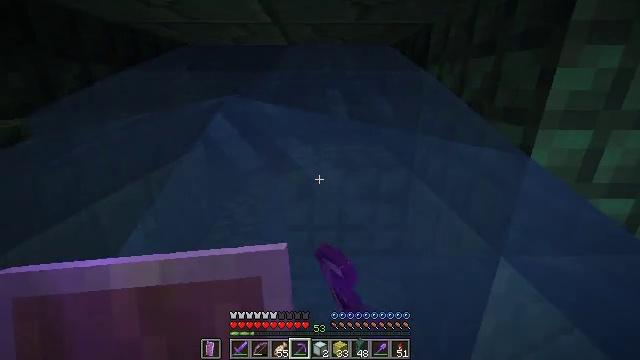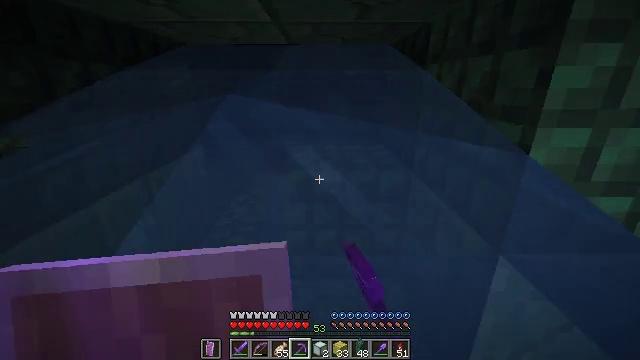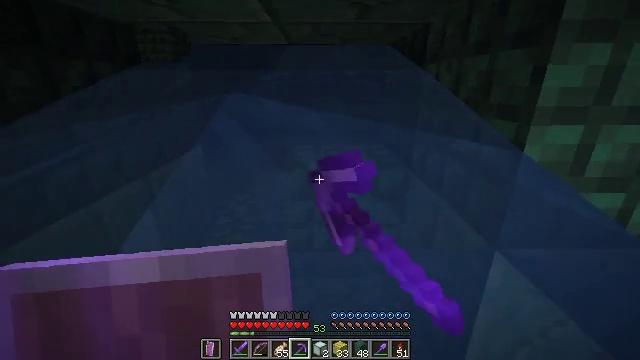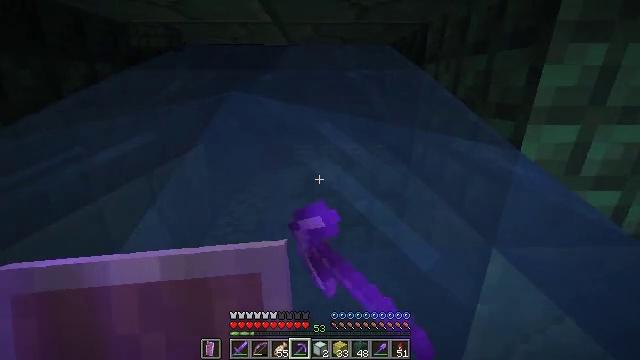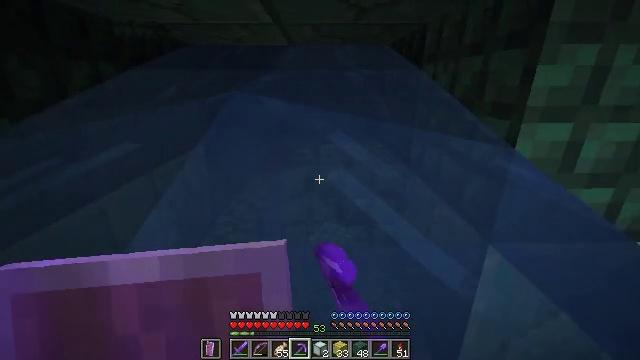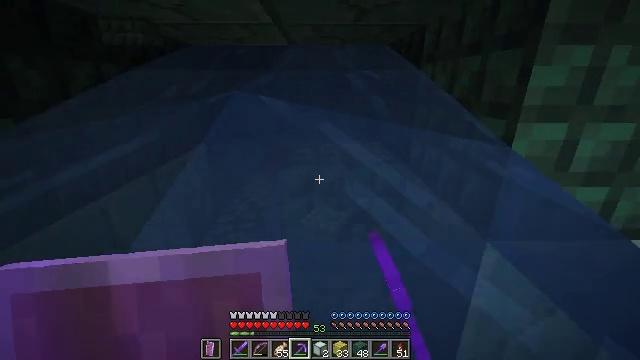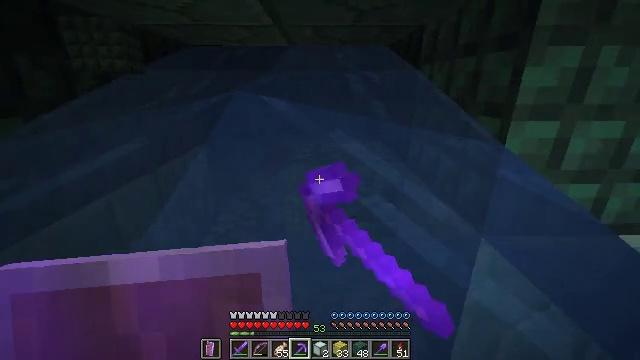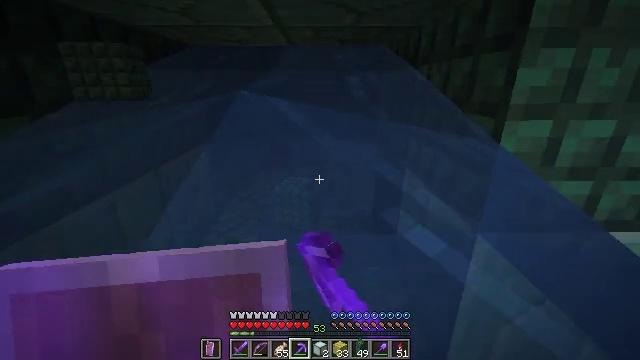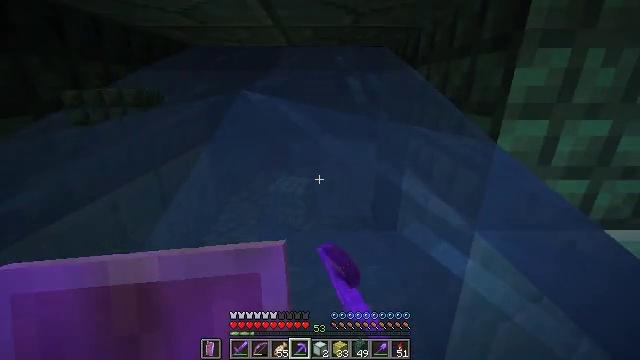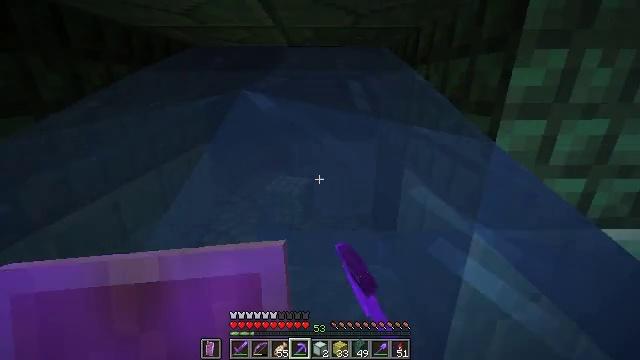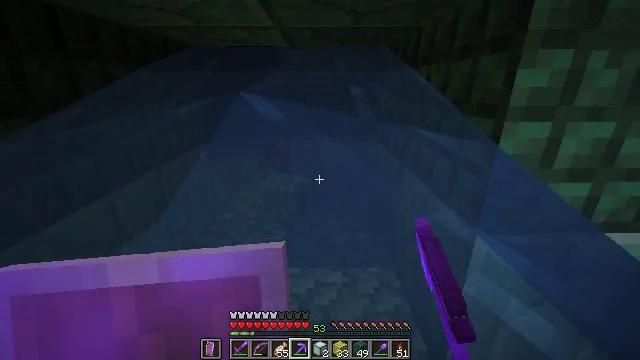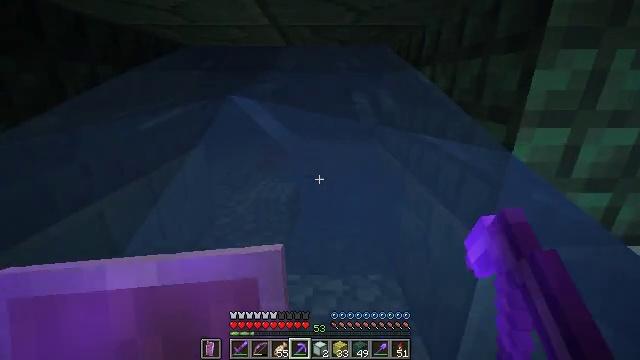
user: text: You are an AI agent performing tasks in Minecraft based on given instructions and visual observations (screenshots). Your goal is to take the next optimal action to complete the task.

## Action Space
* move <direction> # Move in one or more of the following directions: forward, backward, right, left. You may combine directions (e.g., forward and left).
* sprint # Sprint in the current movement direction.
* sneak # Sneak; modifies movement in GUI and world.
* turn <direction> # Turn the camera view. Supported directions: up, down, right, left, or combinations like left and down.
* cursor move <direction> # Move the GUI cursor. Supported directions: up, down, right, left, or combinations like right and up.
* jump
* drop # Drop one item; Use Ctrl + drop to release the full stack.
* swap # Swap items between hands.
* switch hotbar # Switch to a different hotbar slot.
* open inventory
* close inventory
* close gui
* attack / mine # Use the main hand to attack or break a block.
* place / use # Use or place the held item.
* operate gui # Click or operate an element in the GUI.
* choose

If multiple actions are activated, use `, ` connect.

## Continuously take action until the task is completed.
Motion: motion action
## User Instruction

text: Gather dark prismarine from the ocean temple.
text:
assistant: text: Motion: attack / mine
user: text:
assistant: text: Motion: attack / mine
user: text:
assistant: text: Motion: attack / mine
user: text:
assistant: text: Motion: attack / mine
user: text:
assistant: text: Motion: attack / mine
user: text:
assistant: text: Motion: attack / mine
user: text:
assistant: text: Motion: attack / mine
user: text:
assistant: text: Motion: attack / mine
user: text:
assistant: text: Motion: attack / mine
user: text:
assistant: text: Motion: move forward, attack / mine
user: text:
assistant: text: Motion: move forward, attack / mine
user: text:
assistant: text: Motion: attack / mine